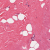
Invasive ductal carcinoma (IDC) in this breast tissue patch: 0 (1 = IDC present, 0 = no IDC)